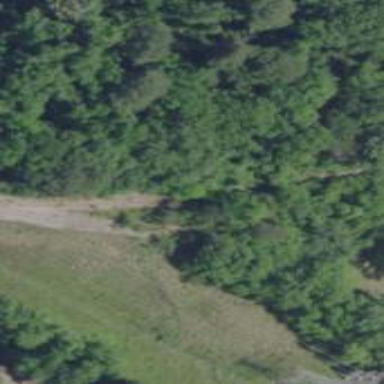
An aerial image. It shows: Disused railway spur.